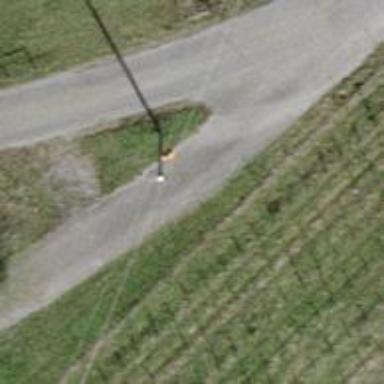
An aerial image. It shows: Power pole.